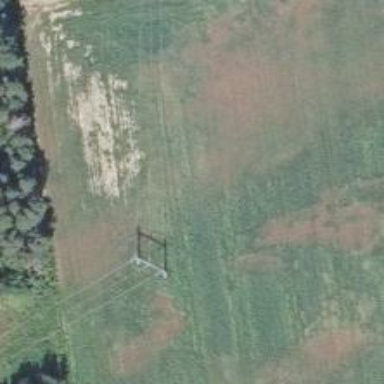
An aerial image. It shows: Power tower.